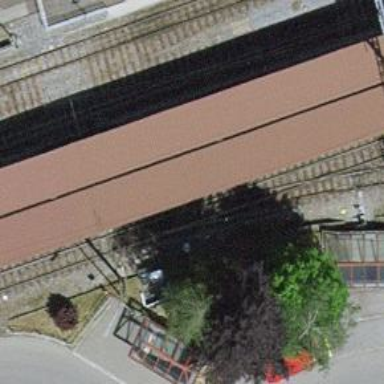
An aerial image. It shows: Narrow-gauge railway with single track. The railway is electrified with contact line.